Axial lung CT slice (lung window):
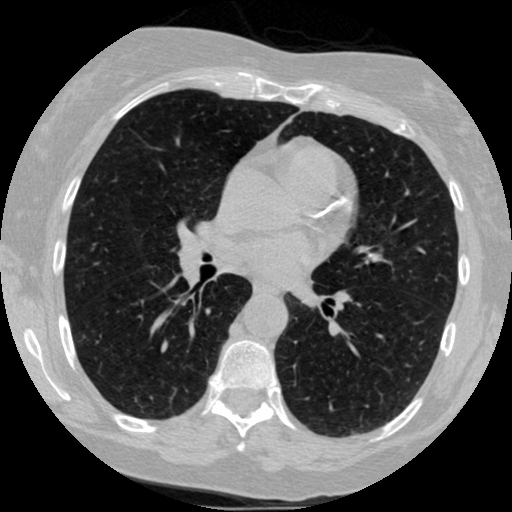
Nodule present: no